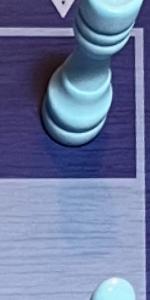
Label: Empty